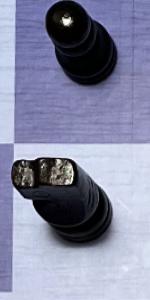
Label: Knight_Black